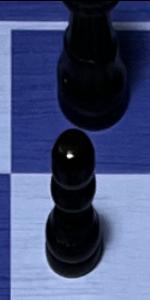
Label: Pawn_Black